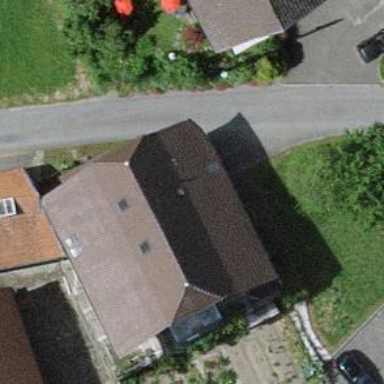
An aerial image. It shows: Residential building with gabled roof.